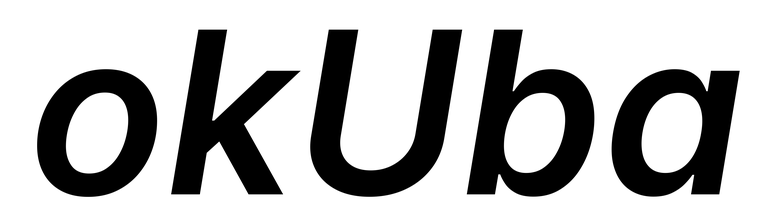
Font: Inter-Italic_SemiBold_Italic